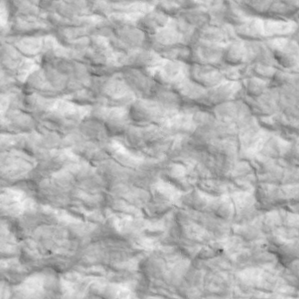
Label: non_frost